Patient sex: F
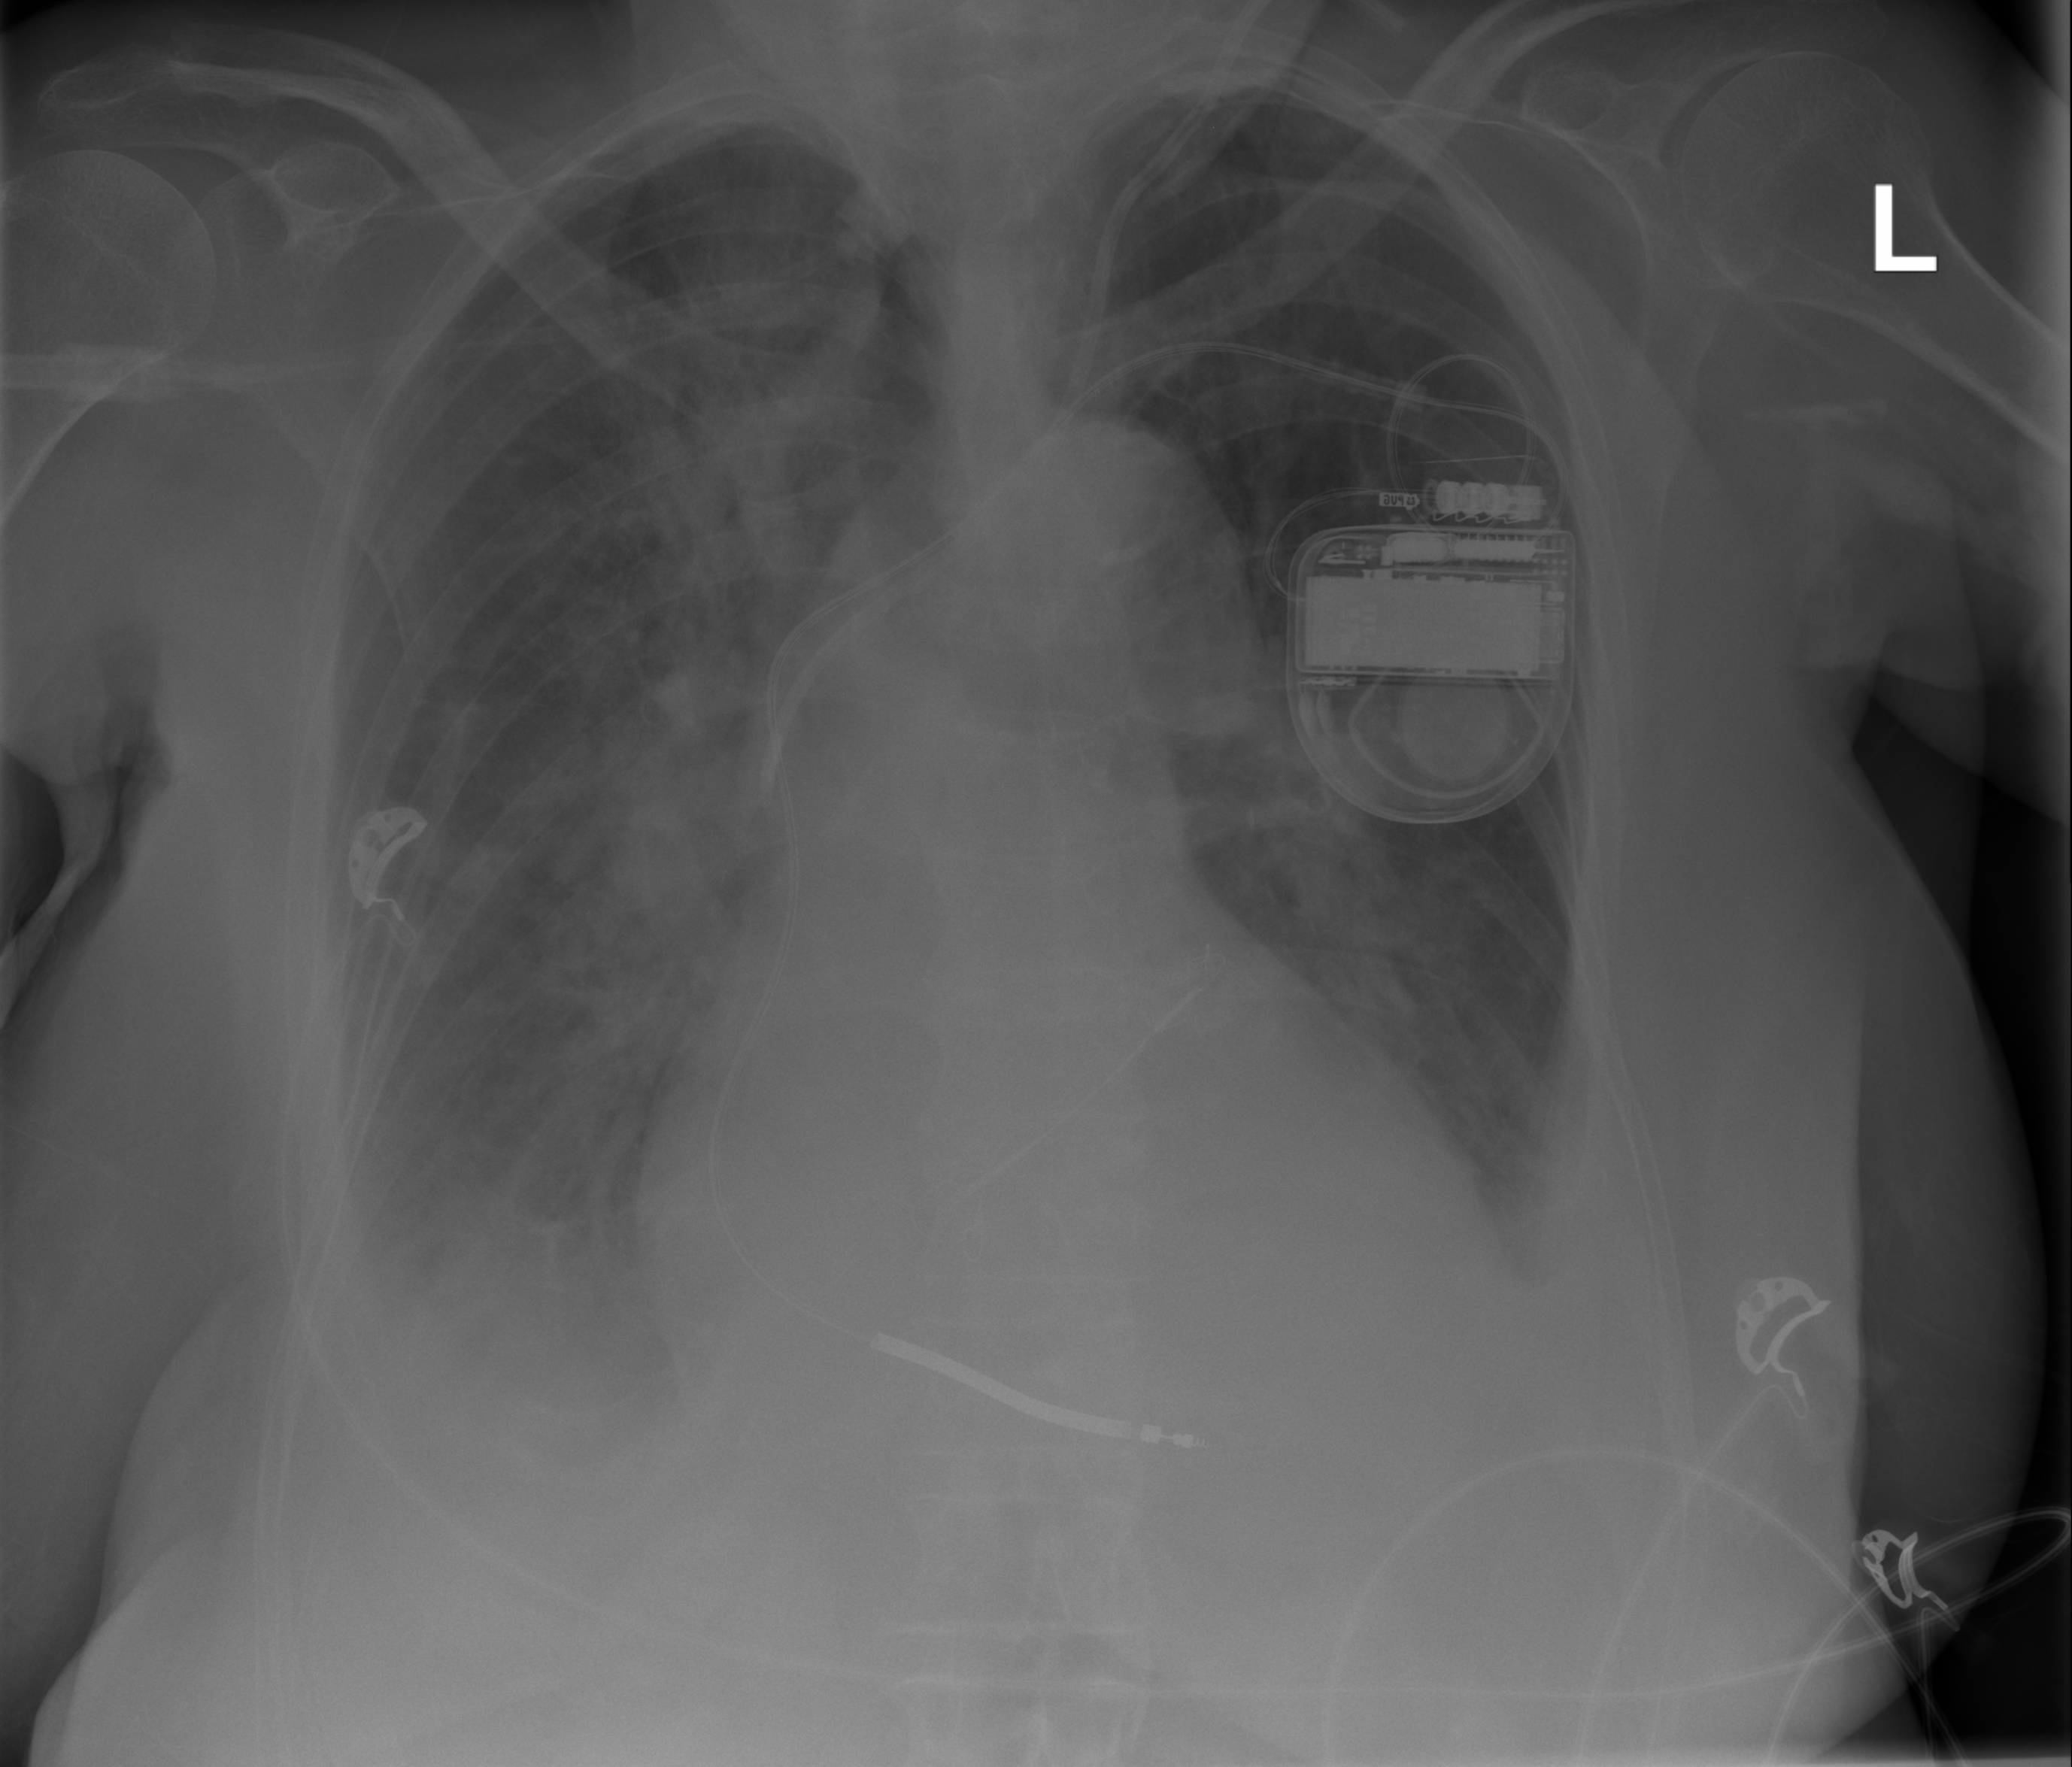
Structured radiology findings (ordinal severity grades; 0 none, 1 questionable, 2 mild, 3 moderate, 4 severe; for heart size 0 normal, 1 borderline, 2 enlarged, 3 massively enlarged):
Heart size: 1
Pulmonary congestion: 3
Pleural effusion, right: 2
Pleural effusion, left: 2
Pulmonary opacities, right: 3
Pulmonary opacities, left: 3
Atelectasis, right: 2
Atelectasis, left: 2